Question: I am trying to implement a simple Navigation Drawer, with a custom drawer icon.
- - - -- Used Android studio to create a NavDrawer project.- Searched for similar probs on Stackoverflow. I've got references for onPostCreate() method, but i've taken care of that.- Used Android sample app to run the project.- - See the top left corner. The up caret is what I would like to replace with my icon
MainActivity
package com.deep.wealthtrackernew;
'''
import android.content.res.Configuration;
import android.support.v4.widget.DrawerLayout;
import android.support.v7.app.ActionBarActivity;
import android.os.Bundle;
import android.support.v4.app.ActionBarDrawerToggle;
import android.view.Menu;
import android.view.MenuItem;
import android.view.View;
import android.widget.ListView;
import java.util.List;
public class MainActivity extends ActionBarActivity {
private ListView listView;
private DrawerLayout drawerLayout;
private ActionBarDrawerToggle actionBarDrawerToggle;
@Override
protected void onCreate(Bundle savedInstanceState) {
super.onCreate(savedInstanceState);
setContentView(R.layout.activity_main);
listView = (ListView) findViewById(R.id.left_drawer);
drawerLayout = (DrawerLayout) findViewById(R.id.drawer_layout);
actionBarDrawerToggle = new ActionBarDrawerToggle(this, drawerLayout, R.drawable.ic_drawer,
R.string.open_drawer, R.string.close_drawer) {
@Override
public void onDrawerOpened(View drawerView) {
super.onDrawerOpened(drawerView);
// getActionBar().setTitle();
supportInvalidateOptionsMenu();
}
@Override
public void onDrawerClosed(View drawerView) {
super.onDrawerClosed(drawerView);
getSupportActionBar().setTitle("Wealth Tracker");
supportInvalidateOptionsMenu();
}
};
drawerLayout.setDrawerListener(actionBarDrawerToggle);
getSupportActionBar().setDisplayHomeAsUpEnabled(true);
getSupportActionBar().setHomeButtonEnabled(true);
}
@Override
protected void onPostCreate(Bundle savedInstanceState) {
super.onPostCreate(savedInstanceState);
actionBarDrawerToggle.syncState();
}
@Override
public void onConfigurationChanged(Configuration newConfig) {
super.onConfigurationChanged(newConfig);
actionBarDrawerToggle.onConfigurationChanged(newConfig);
}
@Override
public boolean onPrepareOptionsMenu(Menu menu) {
// If the nav drawer is open, hide action items related to the content view
boolean drawerOpen = drawerLayout.isDrawerOpen(listView);
// menu.findItem(R.id.action_websearch).setVisible(!drawerOpen);
return super.onPrepareOptionsMenu(menu);
}
@Override
public boolean onCreateOptionsMenu(Menu menu) {
// Inflate the menu; this adds items to the action bar if it is present.
getMenuInflater().inflate(R.menu.menu_main, menu);
return true;
}
@Override
public boolean onOptionsItemSelected(MenuItem item) {
// Handle action bar item clicks here. The action bar will
// automatically handle clicks on the Home/Up button, so long
// as you specify a parent activity in AndroidManifest.xml.
if(actionBarDrawerToggle.onOptionsItemSelected(item)){ return true; }
int id = item.getItemId();
//noinspection SimplifiableIfStatement
if (id == R.id.action_settings) {
return true;
}
return super.onOptionsItemSelected(item);
}
}
'''

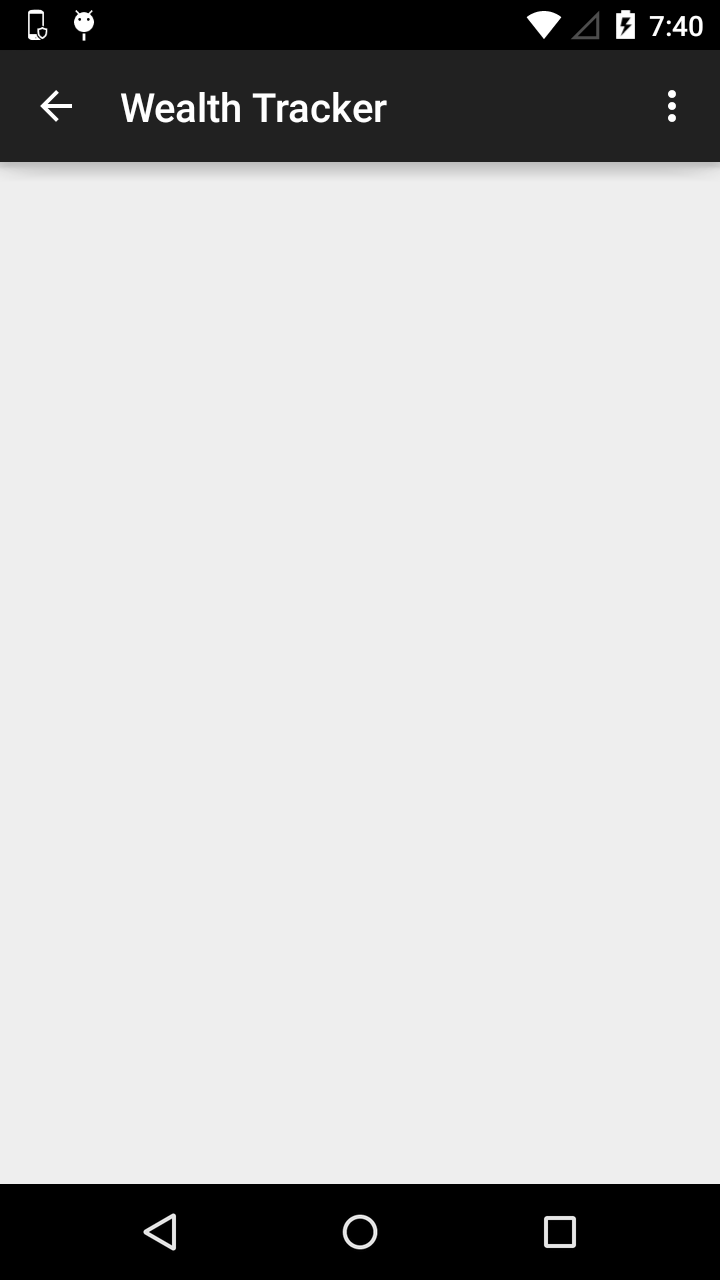
Answer: in your main activity's on create right after the setContentView do this:
'''
//if you use support action bar it is
ActionBar actionBar=getSupportActionBar();
actionBar.setHomeAsUpIndicator(R.drawable.newIcon);
//if you are not using support action bar it is
ActionBar actionBar=getActionBar();
actionBar.setHomeAsUpIndicator(R.drawable.newIcon);
'''